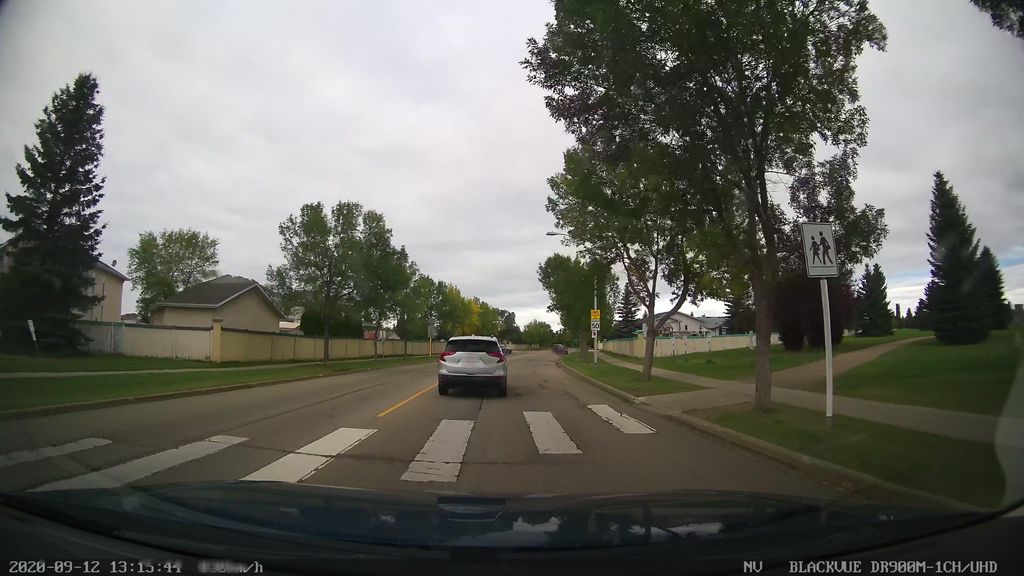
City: edmonton